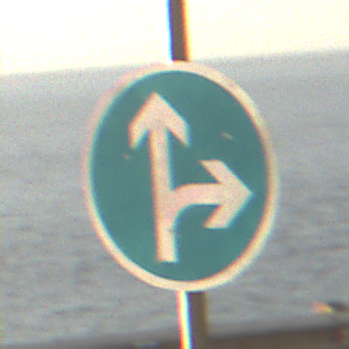
Verkehrszeichen: VorgeschriebeneFahrtrichtungGeradeausOderRechts
Umgebung: Outdoor, Nature
Tageszeit: SunriseSunset
Wetter: PartlyCloudy
Licht: Natural
Jahreszeit: NotSpecified
Kontrast: MediumContrast